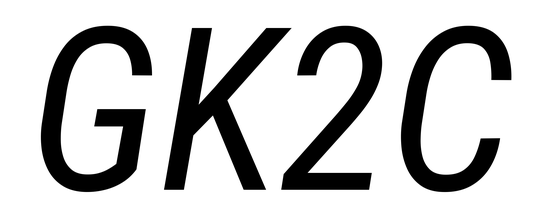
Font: Roboto-Italic_Condensed_Italic